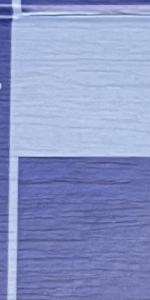
Label: Empty